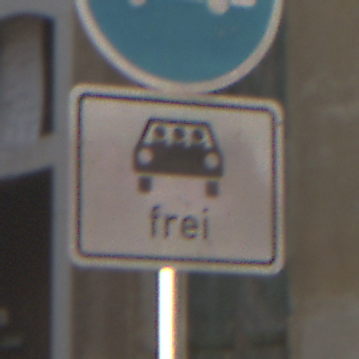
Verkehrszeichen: MehrfachbesetzePersonenkraftwagenFrei
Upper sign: Busssonderstreifen
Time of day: Midday
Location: Outdoor (Urban)
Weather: Clear
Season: NotSpecified
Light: Natural